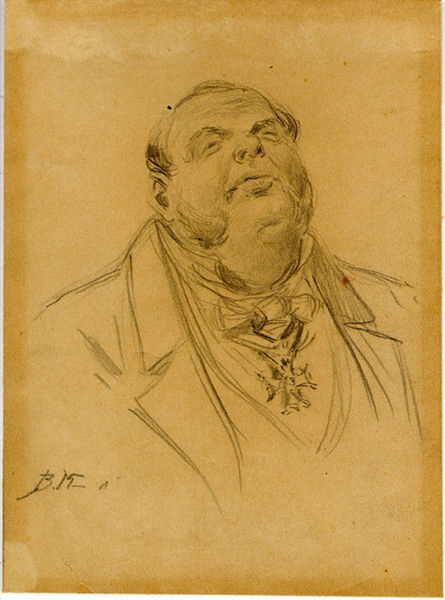
Titel: The Inspector General, The Inspector General
Künstler: Vladimir Makovskii
Standort: Amherst (Massachusetts, USA)
Institution: Mead Art Museum, Amherst College
Schlagwörter: priest, face, portrait, man, german, suit, drawing, paper, line, sketch, beard, romantic, cross, bald, pencil, war, medal, russia, bowtie, sepia, sideburns, ugly, general, fat, signed, 1800s, sepa, fat man, tuxedo, proud, draving, churchill, disgusting, iron cross